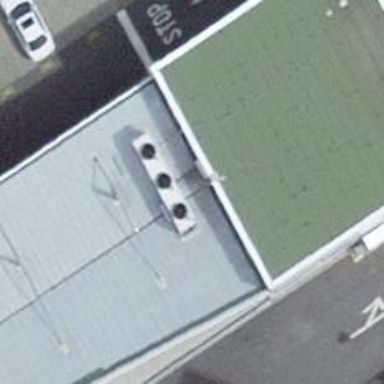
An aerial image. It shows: Convenience shop.